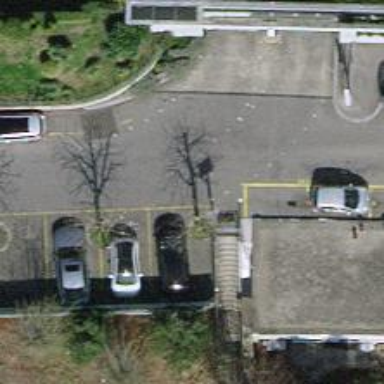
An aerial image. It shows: Pedestrian road with asphalt surface.